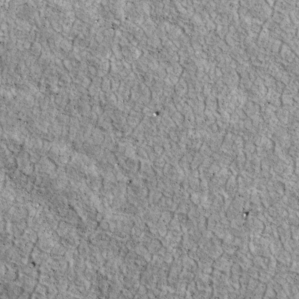
Label: non_frost